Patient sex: F
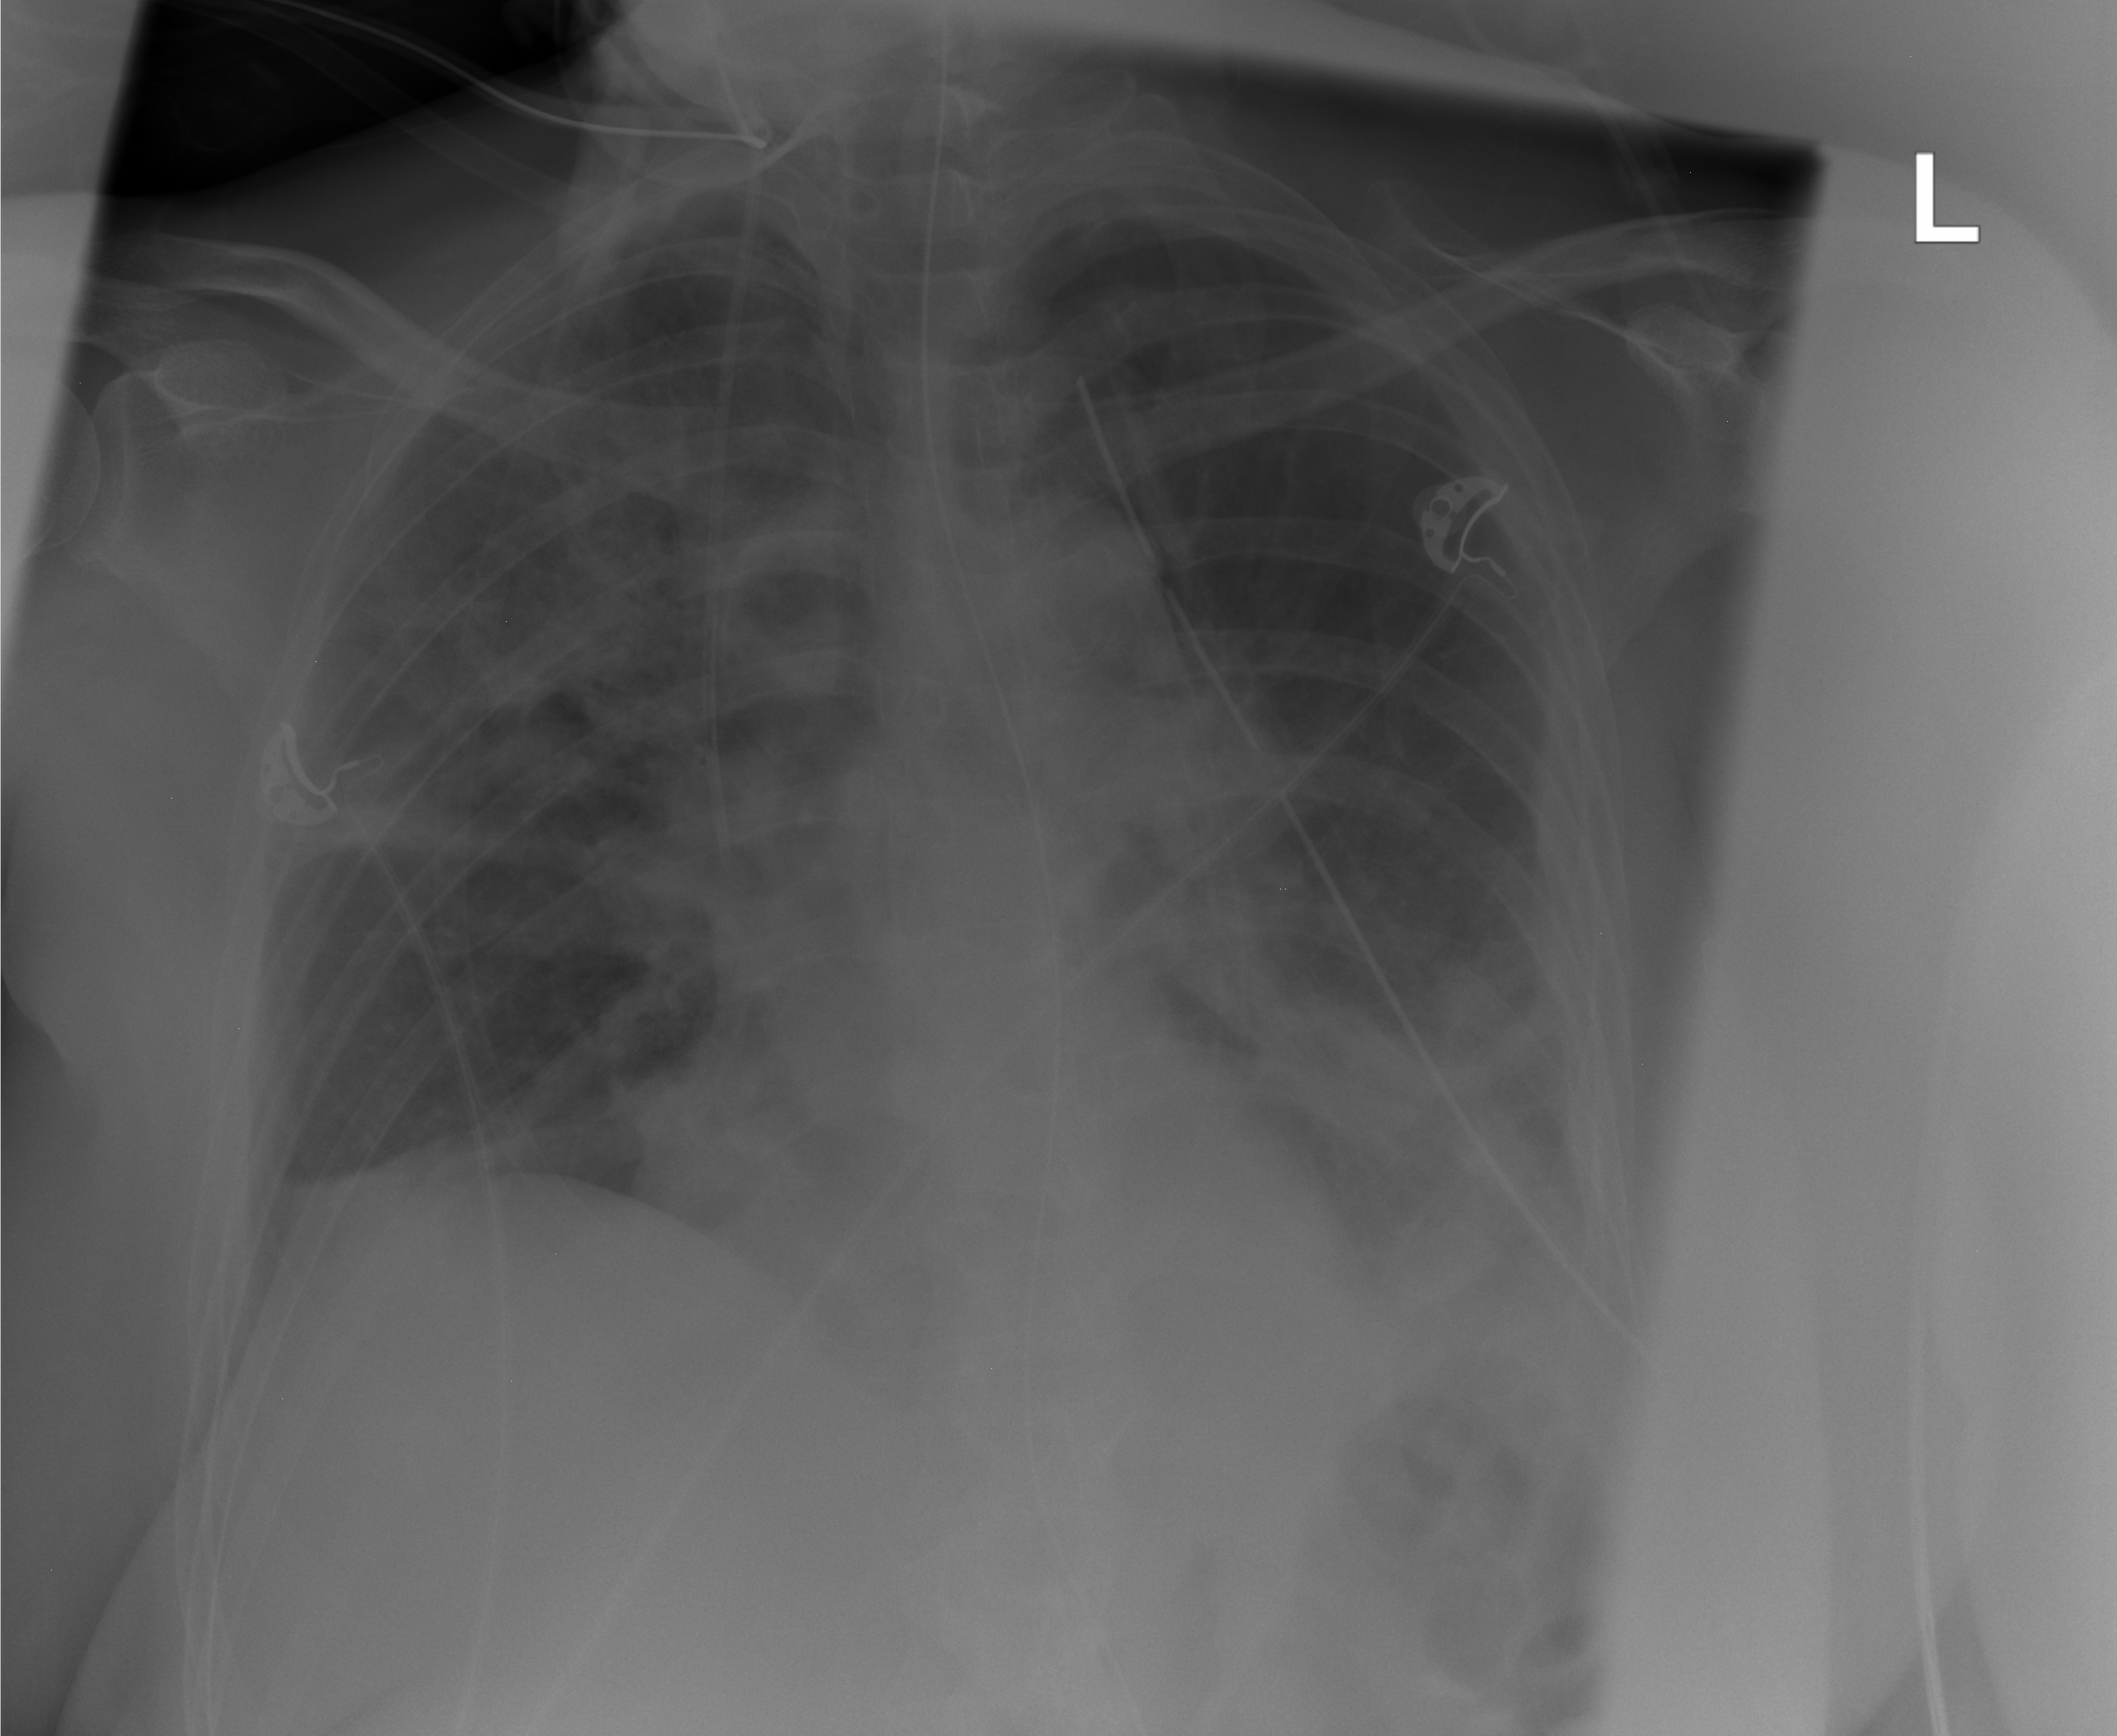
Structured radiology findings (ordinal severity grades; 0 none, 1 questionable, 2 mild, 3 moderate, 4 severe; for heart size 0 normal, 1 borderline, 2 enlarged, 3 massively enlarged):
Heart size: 0
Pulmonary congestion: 2
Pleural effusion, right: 1
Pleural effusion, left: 2
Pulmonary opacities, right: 3
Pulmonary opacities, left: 1
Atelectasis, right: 2
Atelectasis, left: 2